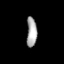
Tissue: lung
Cell type: Endothelial cells
Senescence score: 0.713
Nuclear area (px): 297
Mean DAPI intensity: 169.441